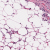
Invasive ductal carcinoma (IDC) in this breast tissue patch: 0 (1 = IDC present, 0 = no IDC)